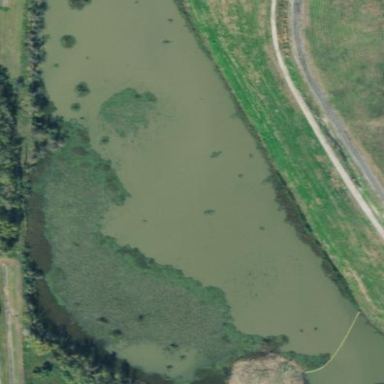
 creating natural and serene environment."